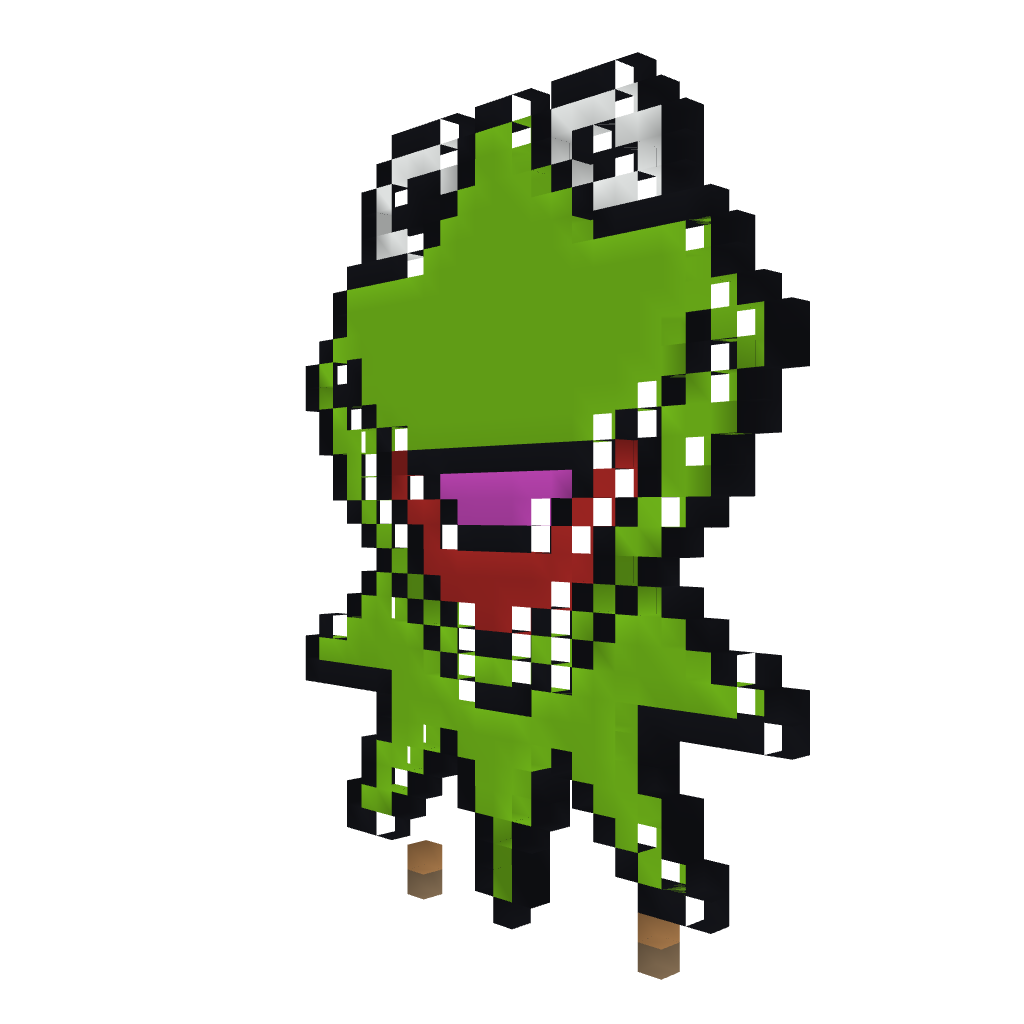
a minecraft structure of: Kermit